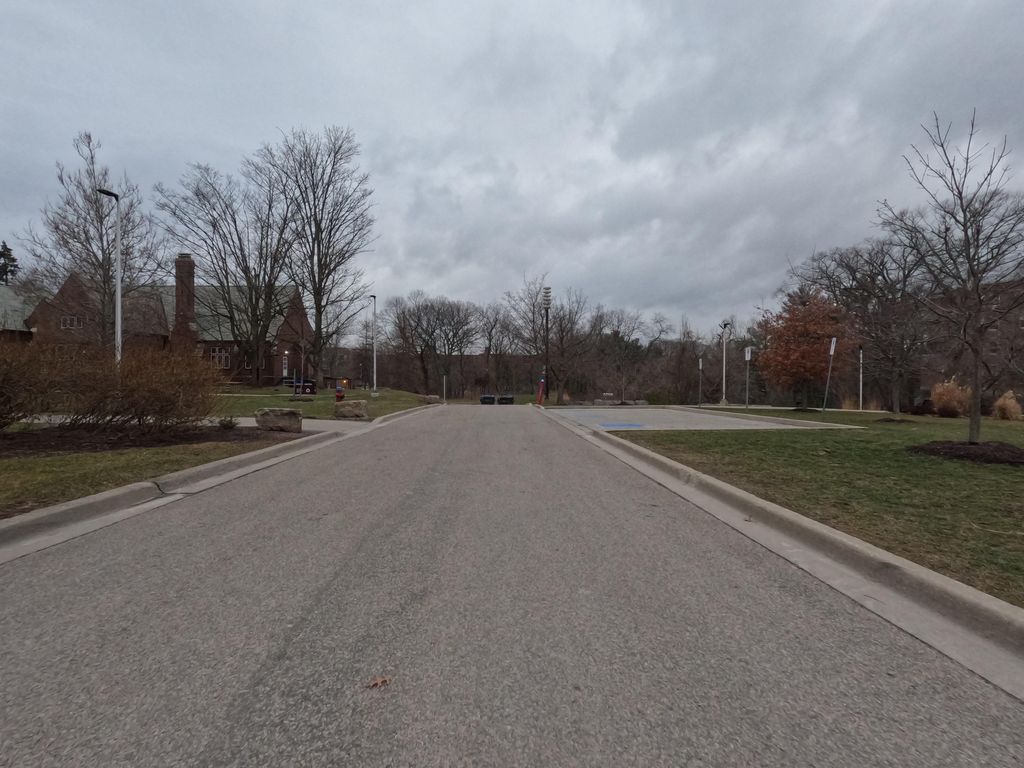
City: hamilton